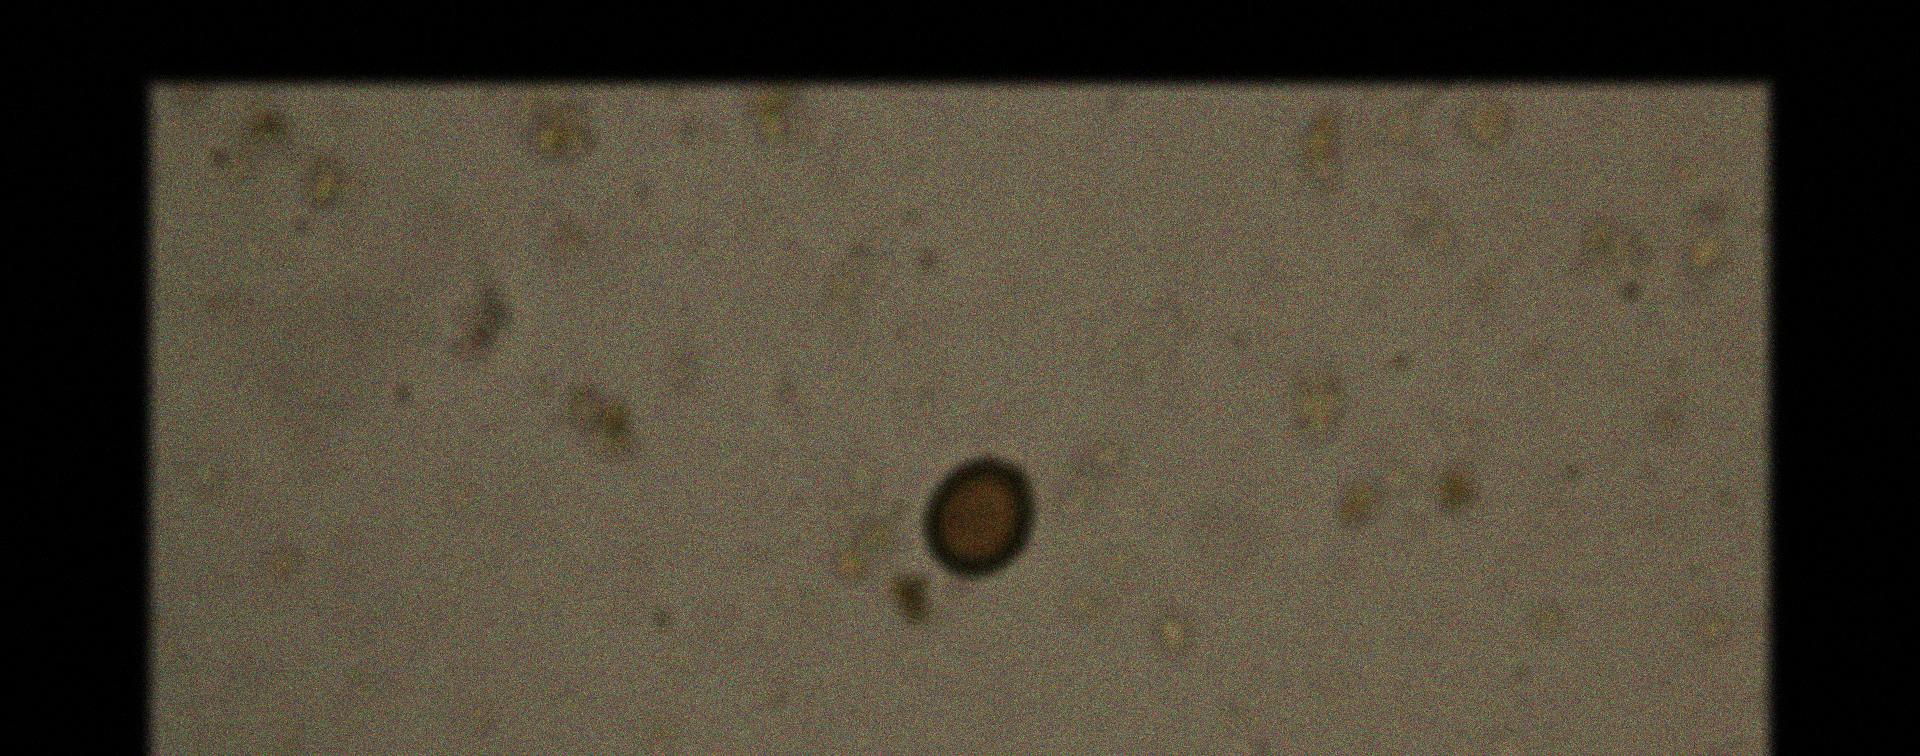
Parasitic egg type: Taenia spp. egg